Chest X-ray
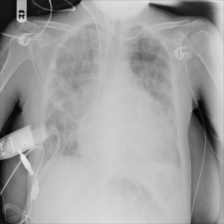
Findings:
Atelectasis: negative
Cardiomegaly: negative
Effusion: negative
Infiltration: positive
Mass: negative
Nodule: negative
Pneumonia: negative
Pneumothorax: negative
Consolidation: negative
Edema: negative
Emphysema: negative
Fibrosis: negative
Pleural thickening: negative
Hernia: negative